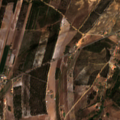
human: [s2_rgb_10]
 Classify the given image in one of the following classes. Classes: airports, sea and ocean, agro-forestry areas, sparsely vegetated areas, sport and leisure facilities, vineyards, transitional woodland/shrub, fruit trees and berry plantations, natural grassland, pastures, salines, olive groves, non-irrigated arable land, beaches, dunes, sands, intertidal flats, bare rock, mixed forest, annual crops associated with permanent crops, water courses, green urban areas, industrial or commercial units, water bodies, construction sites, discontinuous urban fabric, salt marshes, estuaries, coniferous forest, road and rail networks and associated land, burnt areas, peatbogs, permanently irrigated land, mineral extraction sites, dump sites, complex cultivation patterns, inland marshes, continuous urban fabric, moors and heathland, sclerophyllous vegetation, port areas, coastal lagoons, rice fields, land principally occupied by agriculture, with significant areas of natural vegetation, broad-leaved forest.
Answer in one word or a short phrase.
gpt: non-irrigated arable land, permanently irrigated land, pastures, land principally occupied by agriculture, with significant areas of natural vegetation, broad-leaved forest, transitional woodland/shrub